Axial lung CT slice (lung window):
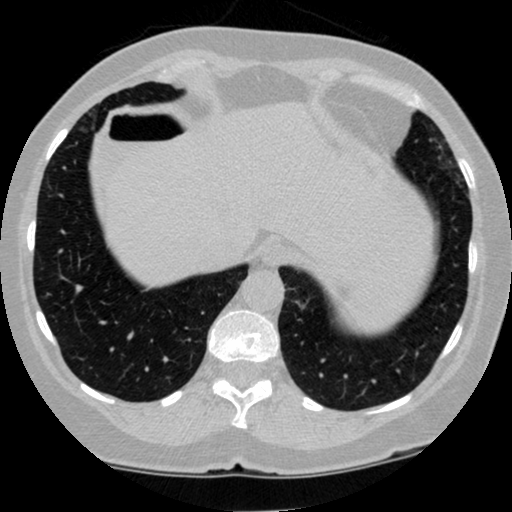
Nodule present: no